Question: So I have a Weight Calculator assignment that I am doing for Uni and my Teachers cannot solve my issue. I have spent about three days trying to figure this out. I have executed the code by hand also and traced the steps and cannot figure it out.
I receive no errors but the calculations do not produce logical outcomes.
Oddly it is a very small program and produces the same result on multiple devices so it isn't just my PC or Tablet. I think the issue might be in the storing of the weight data in the first place, rather than the calculation itself.
I will try not to put too much code in but at the same time I want you guys to understand how I have built the program. I believe that nothing is being stored correctly into result.weight
I am fairly new to C++ and I have transitioned to Pascal. If there is something wrong with my logic in the code please help me out as it should work in my eyes.
'''
part_data read_part()
{
int option;
part_data result;
result.name = read_string("Please Enter a name: ");
result.kind = read_part_kind();
result.weight = read_float("Please Enter weight: ");
}
float weight_of_kind(part_array &data, partkind kind)
{
int i = 0;
float result = 0.0;
for (i = 0; i< data.num; i++);
{
if (data.array[i].kind == kind)
{
result += data.array[i].weight;
}
}
return result;
}
float total_weight(part_array &data)
{
float result = 0.0;
int i;
for (i = 0; i < data.num; i++)
{
result += data.array[i].weight;
}
return result;
}
void calculate_weight(part_array &data)
{
int i;
printf("Total weight: %4.2f
", total_weight(data));
printf("Total CRITICAL: %4.2f
", weight_of_kind(data, CRITICAL));
printf("Total DESIRED: %4.2f
", weight_of_kind(data, DESIRED));
printf("Total OPTIONAL: %4.2f
", weight_of_kind(data, OPTIONAL));
}
'''
Also, here are the types for reference
'''
enum partkind {
CRITICAL, DESIRED, OPTIONAL
};
typedef struct
{
my_string name;//array
partkind kind;
long weight;
} part_data;
typedef struct
{
part_data *array; // pointer to a part
int num; // number of parts
} part_array;
'''
This is the output I get when I try to produce a calculation of multiple persons' weights, categorized by kind (Critical, Desired or Optional)

---
UPDATE:
Here are other related functions that are in the program that might help us debug. I appreciate all of the help I am getting and that you guys have refrained from 'downvoting' I know how tempting it is for some people
'''
partkind read_part_kind()
{
printf("1 - Critical
");
printf("2 - Desired
");
printf("3 - Optional
");
switch( read_integer_range("Please select a part kind: ", 1, 3) )
{
case 1: return CRITICAL;
case 2: return DESIRED;
default: return OPTIONAL;
}
}
part_data read_part()
{
int option;
part_data result;
result.name = read_string("Please Enter a name: ");
result.kind = read_part_kind();
result.weight = read_float("Please Enter weight: ");
return result;
}
void add_part(part_array &data)
{
data.num++;
data.array = (part_data*) realloc(data.array, sizeof(part_data)*data.num);
data.array[data.num - 1] = read_part();
}
'''
I hope this code helps make a little more sense out of why the input isn't getting assigned correctly and why Total weight is producing (seemingly) random memory.
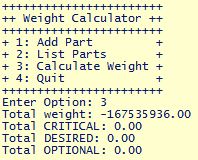
Answer: You are trying to use a pointer in functions and without initializing it, which causes it to contain random garbage. Before you can use that array, you should allocate a memory for it like this:
'''
array = new part_data[n]
'''
where is the number of elements in the array. In your case you probably want to equal .
Also, you declare that function would return , but it doesn't return anything.